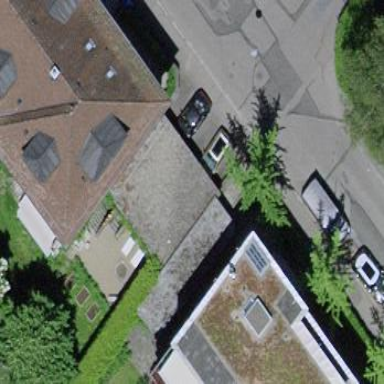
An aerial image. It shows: View of roof of building.